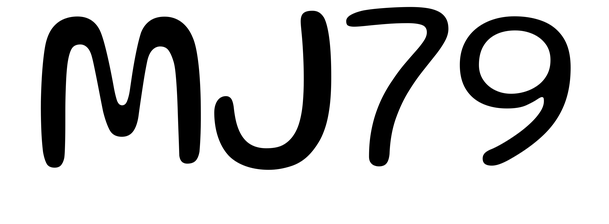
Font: Gluten_Light